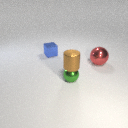
small green metal sphere to the left of large red metal sphere